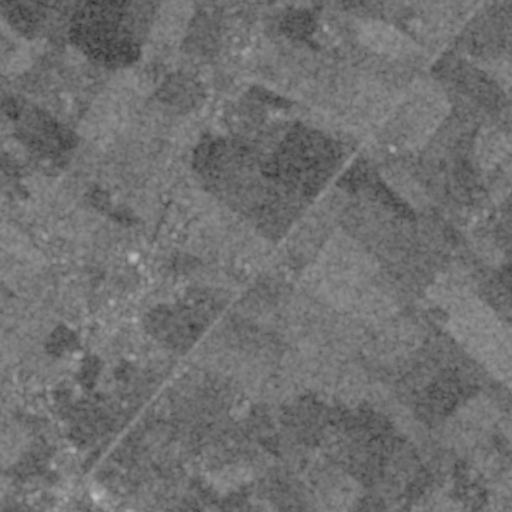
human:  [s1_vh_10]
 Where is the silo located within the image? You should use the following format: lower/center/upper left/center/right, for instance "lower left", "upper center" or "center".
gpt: The silo is located in the lower left of the image.
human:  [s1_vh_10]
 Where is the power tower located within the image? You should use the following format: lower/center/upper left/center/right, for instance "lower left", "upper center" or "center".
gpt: There is no power tower in the image.

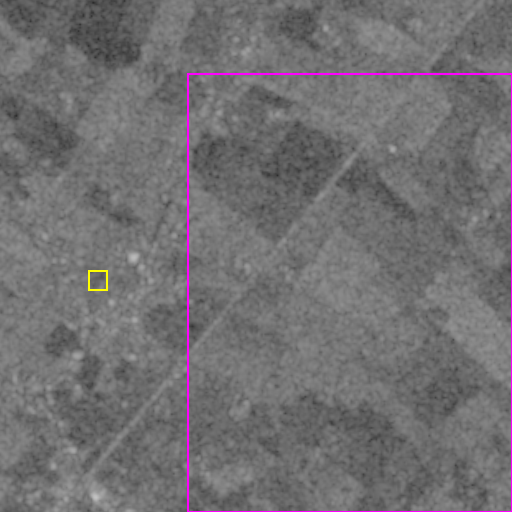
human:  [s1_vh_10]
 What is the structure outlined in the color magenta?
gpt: The structure outlined in magenta is a crop field.
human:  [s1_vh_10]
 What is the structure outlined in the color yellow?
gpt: The structure outlined in yellow is a park.
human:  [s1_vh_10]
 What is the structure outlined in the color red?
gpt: There is no red outline.